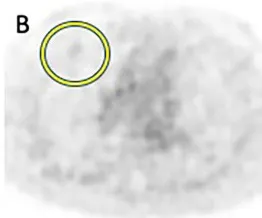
Comparison between baseline imaging and on-treatment imaging. At 8-week. Showing decrease of metabolism (yellow circle).
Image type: radiology (x_ray)